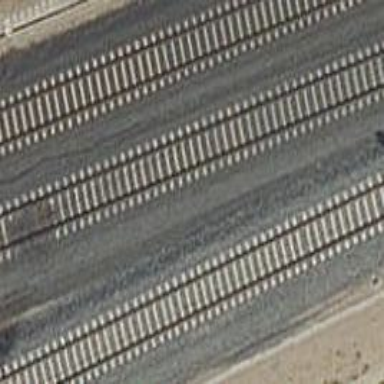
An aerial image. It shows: Railway track with contact line for electrification.